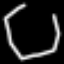
Label: octagon